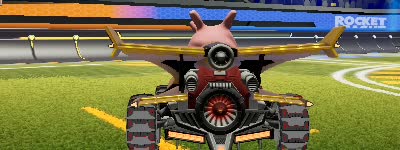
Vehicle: aftershock